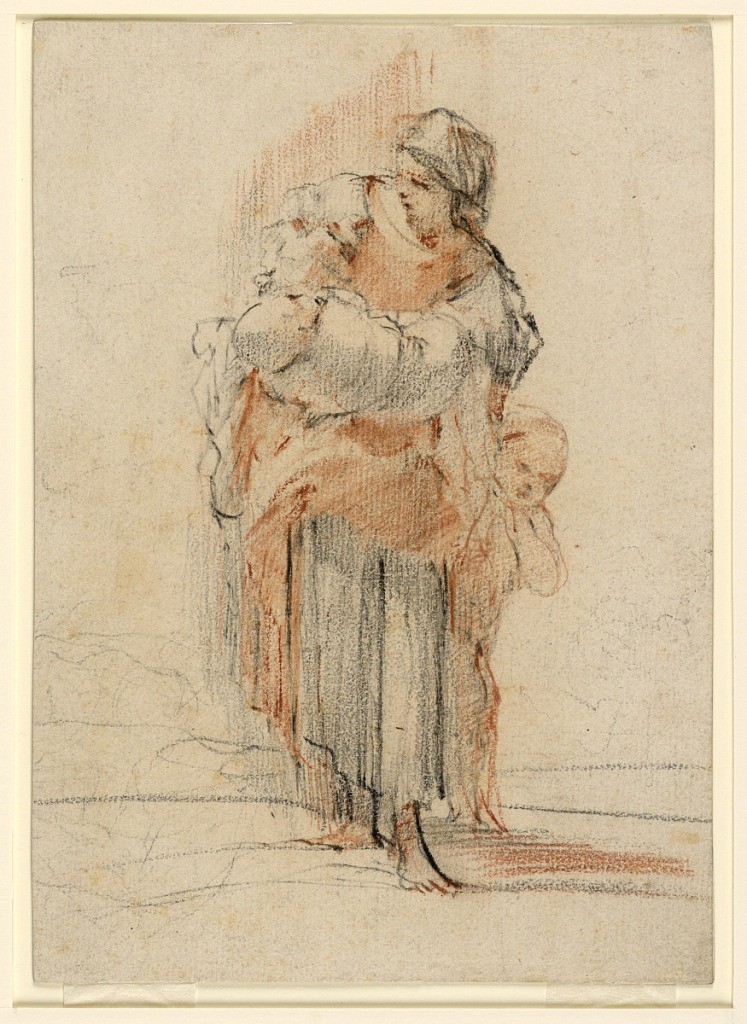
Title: Woman with Two Children
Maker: Jérôme-François Chantereau, French, ca.1710 – 1757
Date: ca. 1750
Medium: Black and red chalk on thick cream paper
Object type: Drawing
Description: A peasant woman stands, looking to the left (her right), cradling a baby in her right arm, while a young naked child stands clinging to her left.